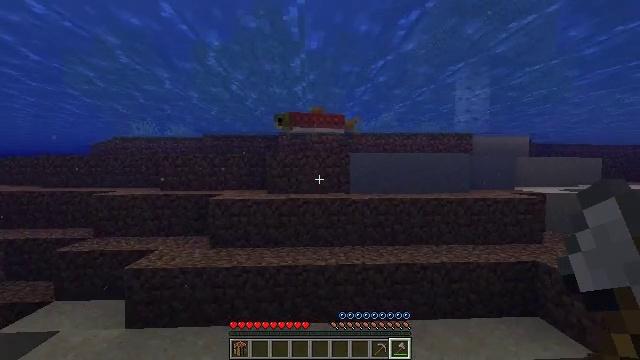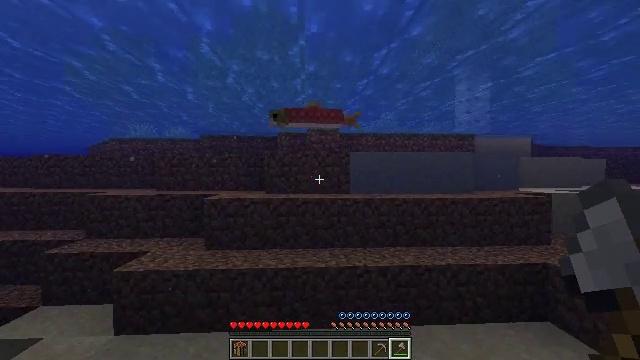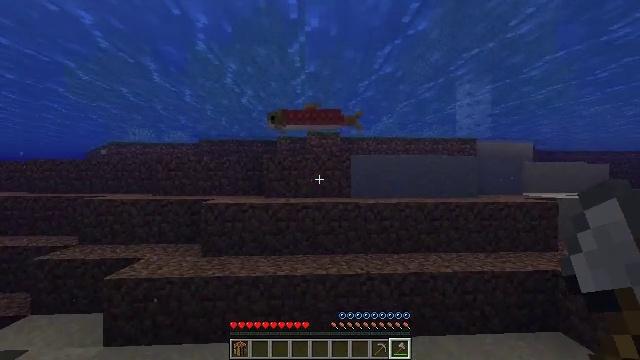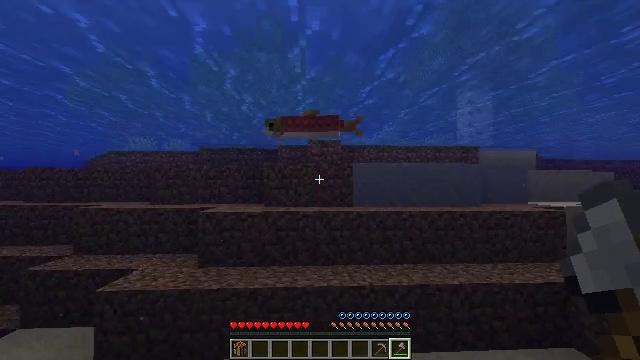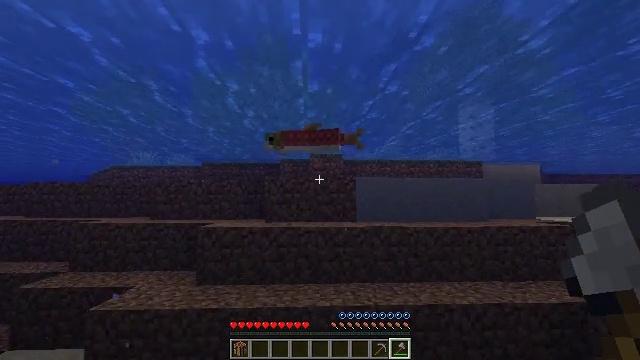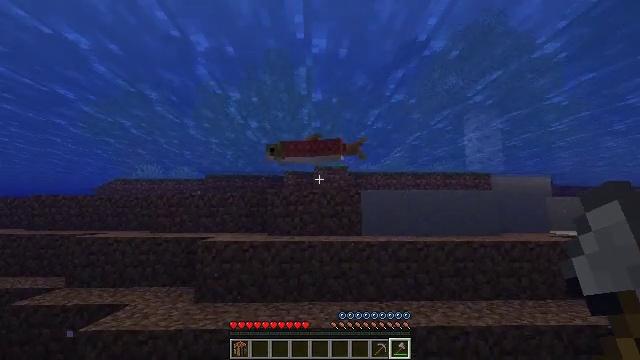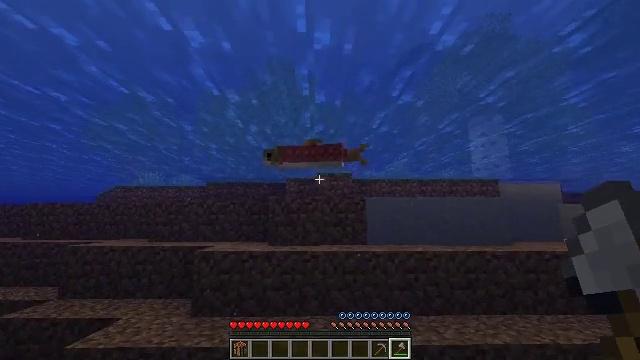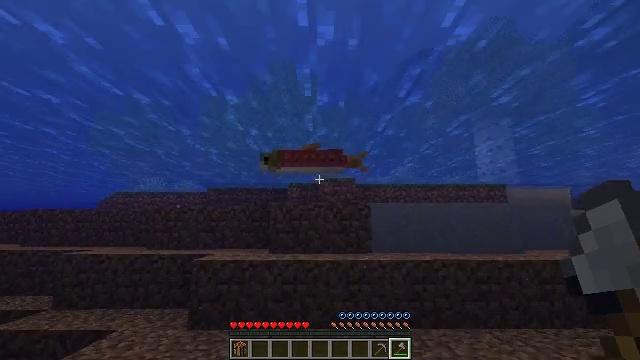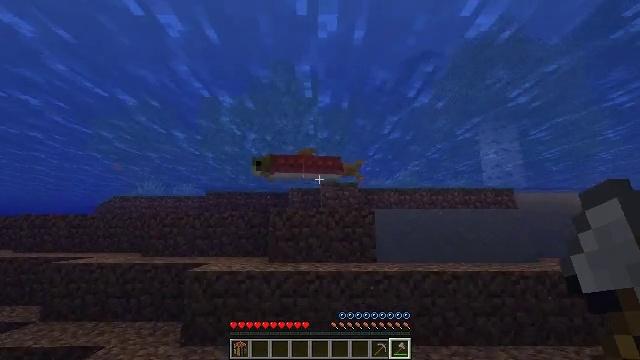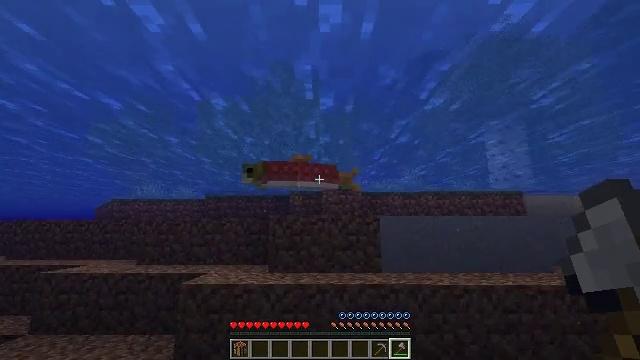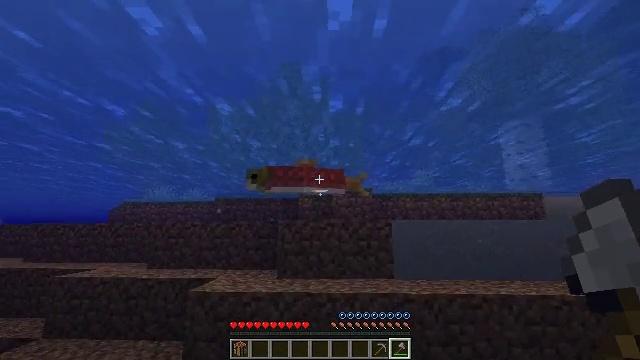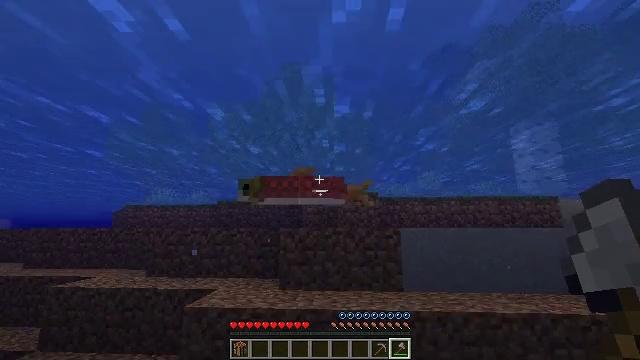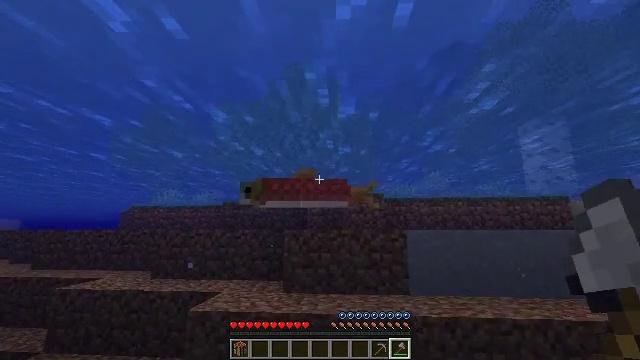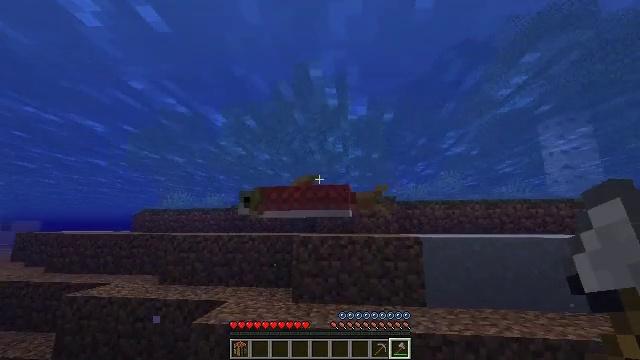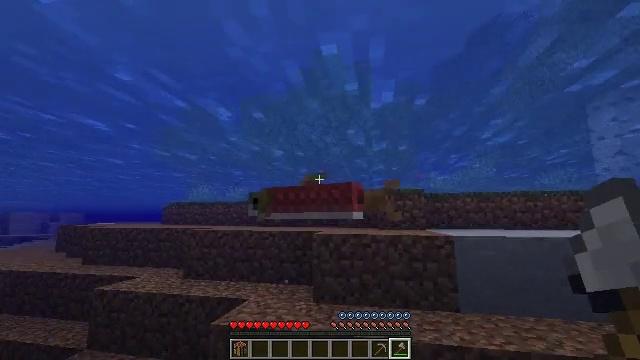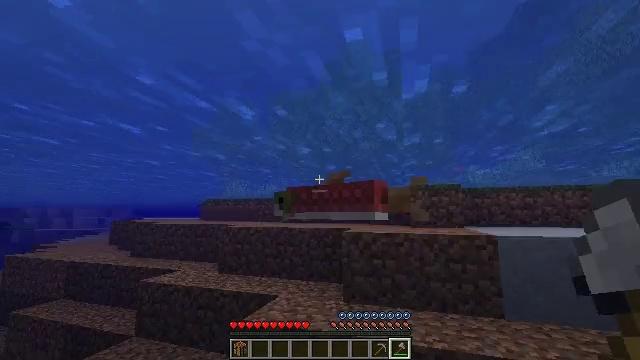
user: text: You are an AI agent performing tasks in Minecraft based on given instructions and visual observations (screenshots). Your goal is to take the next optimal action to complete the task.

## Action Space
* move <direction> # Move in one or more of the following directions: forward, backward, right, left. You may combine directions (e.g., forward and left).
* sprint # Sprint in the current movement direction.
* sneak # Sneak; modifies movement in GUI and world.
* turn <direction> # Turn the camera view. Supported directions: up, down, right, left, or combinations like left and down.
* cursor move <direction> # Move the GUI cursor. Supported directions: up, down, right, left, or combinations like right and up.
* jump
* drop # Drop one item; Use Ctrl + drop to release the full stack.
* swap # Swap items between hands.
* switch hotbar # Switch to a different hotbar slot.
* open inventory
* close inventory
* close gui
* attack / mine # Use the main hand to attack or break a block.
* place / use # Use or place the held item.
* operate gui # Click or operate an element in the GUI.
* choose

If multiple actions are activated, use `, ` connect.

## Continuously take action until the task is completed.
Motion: motion action
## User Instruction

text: Hunt a salmon.
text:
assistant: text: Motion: move forward, sprint
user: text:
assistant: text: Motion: move forward, sprint, turn up
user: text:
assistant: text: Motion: move forward, sprint, turn up
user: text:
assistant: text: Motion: move forward, sprint, turn up
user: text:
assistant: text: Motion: move forward, turn up
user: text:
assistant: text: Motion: move forward, turn up
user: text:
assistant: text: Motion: move forward, turn up, jump
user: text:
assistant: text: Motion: move forward, jump
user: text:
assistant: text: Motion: move forward, jump
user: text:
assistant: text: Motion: move forward, turn left, jump
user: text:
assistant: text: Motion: move forward, turn left
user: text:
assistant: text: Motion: move forward, turn left
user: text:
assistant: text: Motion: move forward, turn left
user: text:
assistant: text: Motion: move forward, turn left and down
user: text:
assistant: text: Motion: move forward, turn left and down, attack / mine
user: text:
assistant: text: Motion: move forward, turn down, attack / mine
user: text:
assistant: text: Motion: move forward, turn left and down, attack / mine
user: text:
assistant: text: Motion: move forward, turn left and down, attack / mine
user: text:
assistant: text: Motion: move forward, turn left and down
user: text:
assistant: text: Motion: move forward, turn left and down
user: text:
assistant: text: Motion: move forward
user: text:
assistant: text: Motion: move forward
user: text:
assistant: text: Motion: move forward
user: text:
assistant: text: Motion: move forward
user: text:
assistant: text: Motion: move forward
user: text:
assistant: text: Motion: move forward
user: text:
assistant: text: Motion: move forward
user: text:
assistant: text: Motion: move forward, turn left and up, jump
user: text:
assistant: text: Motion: move forward, turn left and up, jump
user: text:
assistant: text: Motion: move forward, turn left and up, jump